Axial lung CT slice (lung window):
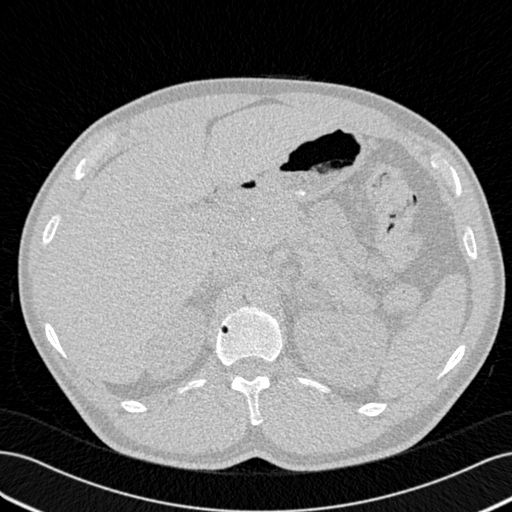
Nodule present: no